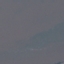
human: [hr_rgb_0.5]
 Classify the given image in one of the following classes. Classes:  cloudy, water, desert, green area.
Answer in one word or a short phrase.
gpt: water